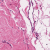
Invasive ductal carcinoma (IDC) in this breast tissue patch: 0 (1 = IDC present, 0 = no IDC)